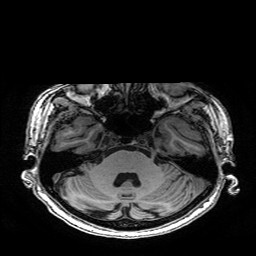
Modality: T1w
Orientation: coronal
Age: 67
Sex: female
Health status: healthy
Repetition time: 2.53 s
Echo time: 0.0034 s